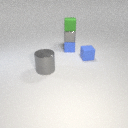
small green rubber cube above small blue rubber cube